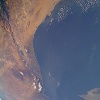
Label: water